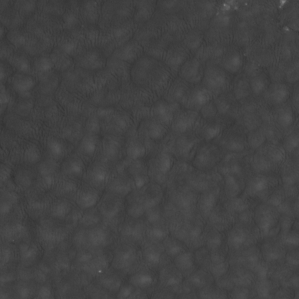
Label: non_frost